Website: walmart
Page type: receipt
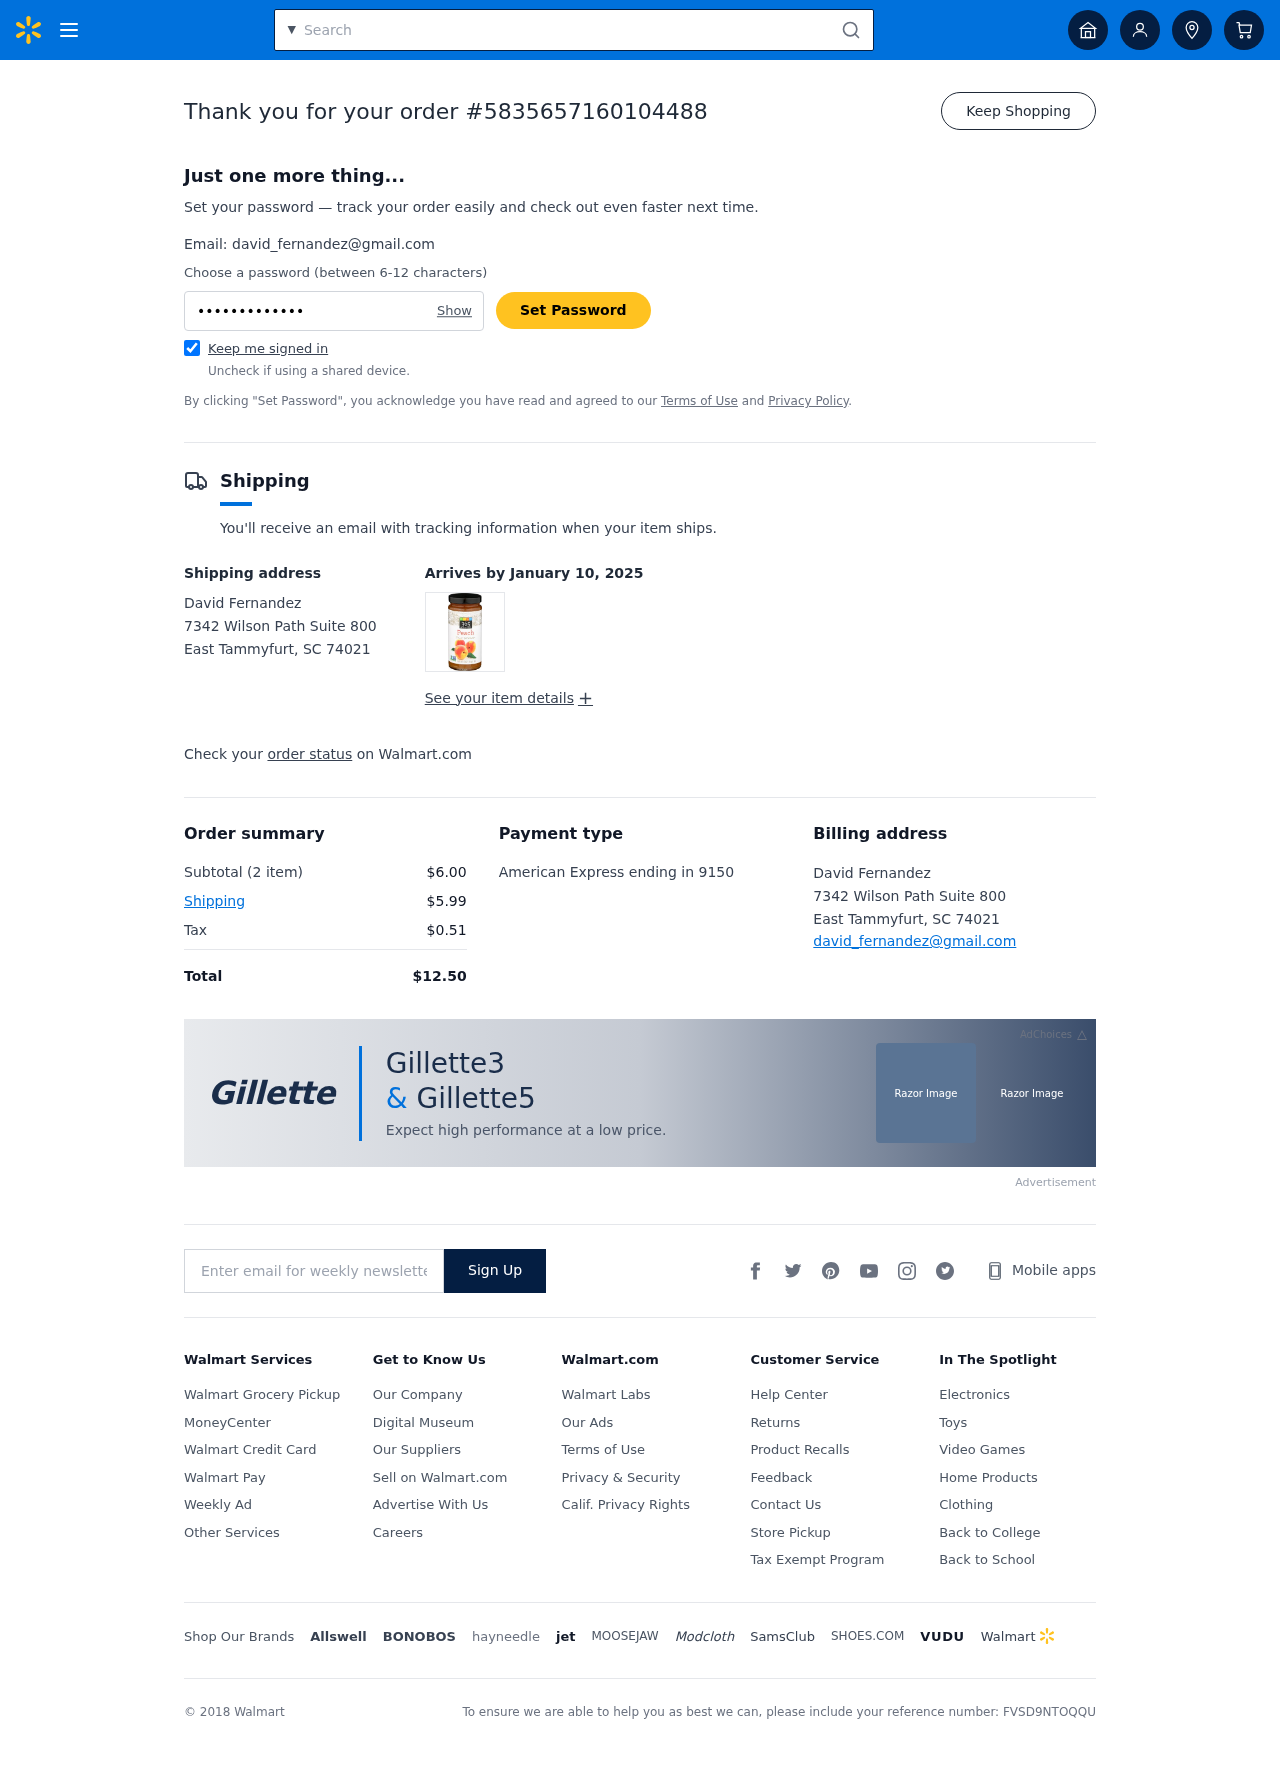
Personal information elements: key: PII_CARD_LAST4
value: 9150
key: PII_CARD_TYPE
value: American Express
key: PII_CITY_STATE_ZIP
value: East Tammyfurt, SC 74021
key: PII_EMAIL
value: david_fernandez@gmail.com
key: PII_FULLNAME
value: David Fernandez
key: PII_STREET
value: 7342 Wilson Path Suite 800
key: PII_FULLNAME2
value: David Fernandez
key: PII_CITY
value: East Tammyfurt
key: PII_STATE_ABBR
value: SC
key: PII_POSTCODE
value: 74021
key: PII_POSTCODE_FULL
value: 74021
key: PII_CITY_STATE
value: East Tammyfurt, SC
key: PII_POSTCODE_NUMERIC
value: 74021
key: PII_EMAIL2
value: david_fernandez@gmail.com
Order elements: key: ORDER_ID
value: #5835657160104488
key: ORDER_DELIVERY_DATE
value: January 10, 2025
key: ORDER_NUM_ITEMS
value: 2 item
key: ORDER_SUBTOTAL
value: $6.00
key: ORDER_SHIPPING_COST
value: $5.99
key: ORDER_TAX
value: $0.51
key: ORDER_TOTAL
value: $12.50
Search elements: key: HEADER_SEARCH
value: Search